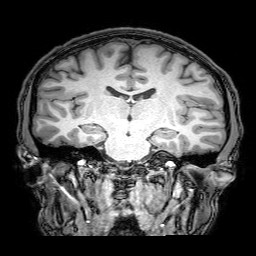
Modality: T1w
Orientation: sagittal
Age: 20
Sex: male